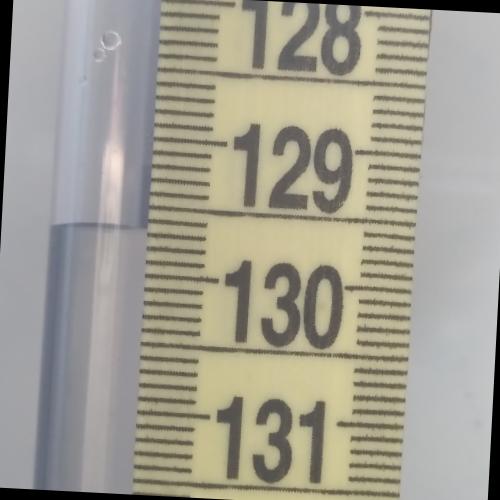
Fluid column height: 129.7 cm